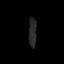
Tissue: skin
Cell type: Epithelial cells
Senescence score: 0.2816
Nuclear area (px): 231
Mean DAPI intensity: 39.697